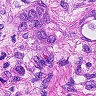
Metastatic tissue present: yes